Question: I am wondering if there is a more efficient way to search through a multi-tree than what I have been doing. I recently built a multi-tree data structure for a project that is illustrated below.

The cave would hold the parties in an array list. The different parties would hold different creatures. Different creatures would hold different items.
I needed a way to search the whole tree to match an object to an attribute it had such as index. This is a snippet of my program that searches through every ArrayList to see if either a party, creature, treasure, or artifact matches an int I call index.
(Explaining my code)
The classes Party, Creature, Treasure, and Artifact all have attributes such as index, name, type, etc. The multi-tree has the Cave set as the root note. Cave has an ArrayList that can contain a number of Party objects. Each Party has an ArrayList that can contain a a number of Creature objects. Each creature has two array lists one to hold Artifact objects and one for Treasure objects.
Below I am searching to see which party, creature, artifact, or treasure holds the specific index that I am searching for. I do this by iterating over parties, with each party I look in the creatures, and with each creature I look in the artifacts and treasures. That is why I have so many for loops inside of for loops :(.
'''
case 0 :
int index = Integer.parseInt( stat );
for ( Party p : SorcerersCave.theCave.parties ) {
if ( index == p.getIndex()) {
generateInterface.theGame.printOutput( " " + p );
break;
} else {
for ( Creature c : p.members ){
if ( index == c.getIndex() ){
generateInterface.theGame.printOutput( " " + c );
break;
} else {
for ( Treasure t : c.inventory ){
if ( index == t.getIndex() ){
generateInterface.theGame.printOutput( " " + t );
break;
}
}
for ( Artifact a : c.artifacts ){
if ( index == a.getIndex() ){
generateInterface.theGame.printOutput( " " + a );
break;
}
}
}
}
}
}
'''
I feel this code is too complicated and is difficult to follow. The code works but its an ugly stain on my otherwise really good looking code. I've been looking around to find a better way to do this, or even a way to improve it.
Note* Project requirements forbid us from placing every object in the same ArrayList.
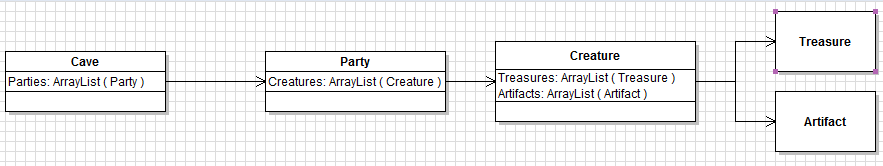
Answer: Your classes could implement a common interface 'SearchableByIndex' that would look like this and which would be implemented by every class in the tree:
'''
public interface SearchableByIndex {
public SearchableByIndex searchByIndex(int index);
public int getIndex();
}
'''
Then 'Cave', 'Party' and 'Creature' require this code:
'''
public SearchableByIndex searchByIndex(int index) {
if (getIndex() == index) {
return this;
} else {
for (Party party : parties) { // or Creature creature : members etc.
SearchableByIndex found = party.searchByIndex(index);
if (found != null) {
return found;
}
}
}
return null;
}
'''
The Treasure and Artifact's version:
'''
public SearchableByIndex searchByIndex(int index) {
return (getIndex() == index) ? this : null;
}
'''
And instead of your nested looping you have there, you'd have
'''
case 0:
int index = Integer.parseInt(stat);
SearchableByIndex foundItem = SorcerersCave.theCave.searchByIndex(index);
if (foundItem != null) {
generateInterface.theGame.printOutput(" " + foundItem);
} else {
// print out that the item was not found
}
break;
'''
While the 'searchByIndex()' method on every class may seem repetitive, it's the OOP way to do it. This way, every class would take care of searching all its contents. In your case, all classes would have the code very similar (the only change will be the line with the for loop), but you can consider this to be an accident - any class could contain any data it wants and no other classes should care about how it stores its data.
In future, if one of your classes would hold more searchable data ('Treasure', 'Artifact' and 'Hostage'?), or you'd like to change the structure of its data (consider <URL>' method in the particular class.
Also, only the class containing the data should know it contains it. The way you now have it, some other class that invokes the searching knows exactly how data is stored in every class - this should not be. If one class changes, it breaks internal code of other classes. For example, the 'Cave' class should state in its documentation that it holds e.g. different 'Party' instances and that it can give out some of them if you search for it by 'searchForIndex()'.